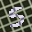
Label: 5